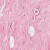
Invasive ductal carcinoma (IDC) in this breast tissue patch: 0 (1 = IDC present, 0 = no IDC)